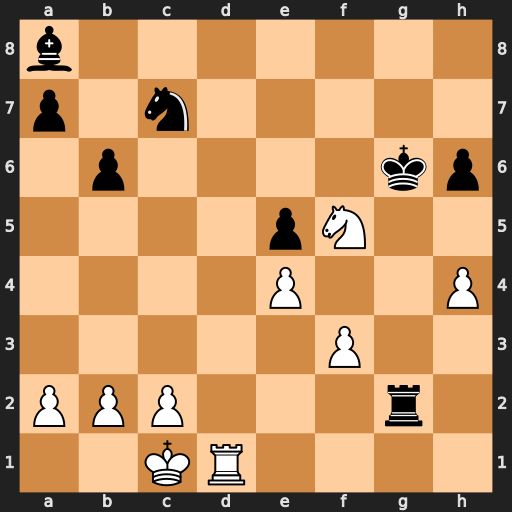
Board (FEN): b7/p1n5/1p4kp/4pN2/4P2P/5P2/PPP3r1/2KR4
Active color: w
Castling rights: -
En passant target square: -
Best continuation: Rd6+ Kf7 Rd7+ Kf6 Rxc7